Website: walmart
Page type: delivery-shipping
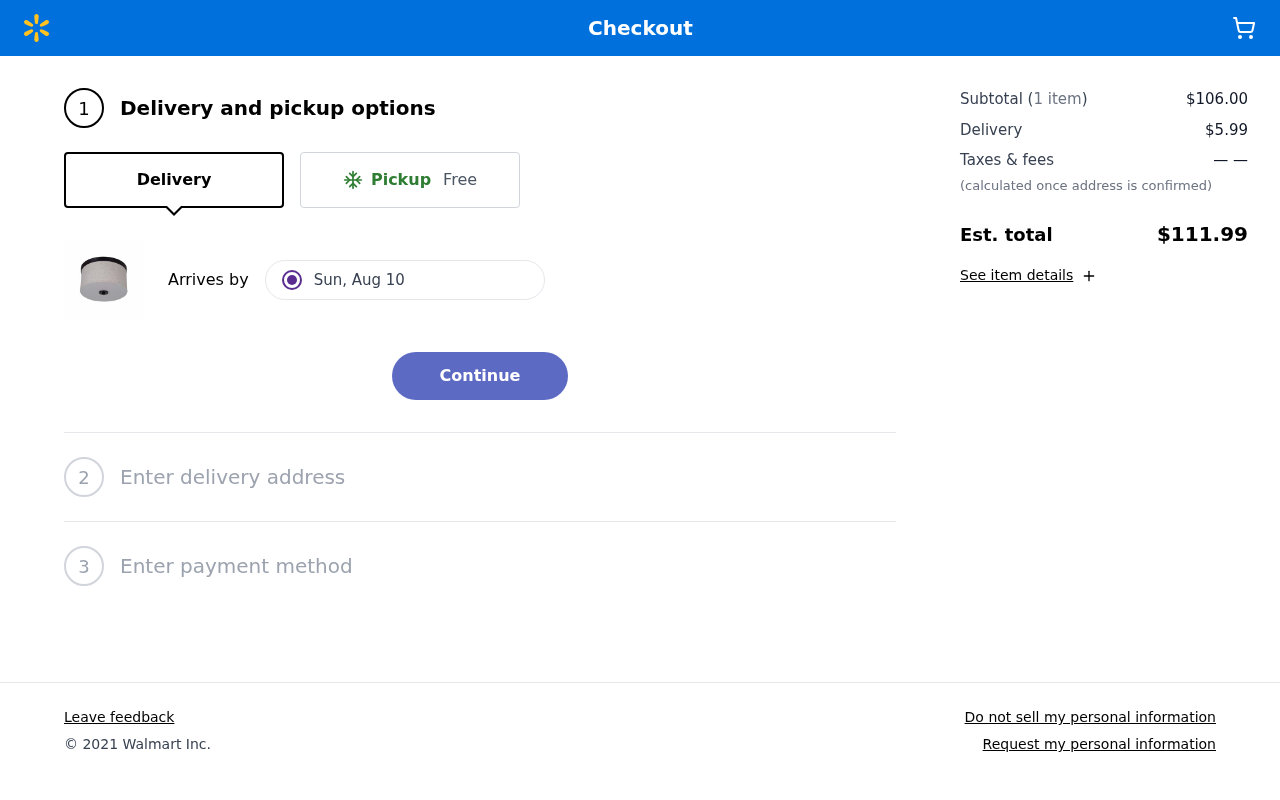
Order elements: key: ORDER_DELIVERY_DATE
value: Sun, Aug 10
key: ORDER_NUM_ITEMS
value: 1 item
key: ORDER_SUBTOTAL
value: $106.00
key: ORDER_SHIPPING_COST
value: $5.99
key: ORDER_TOTAL
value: $111.99